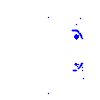
Particle: electron